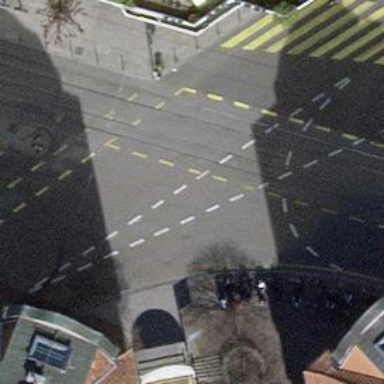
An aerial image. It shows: Road with traffic signals.